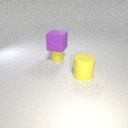
small yellow rubber cylinder to the left of large yellow rubber cylinder